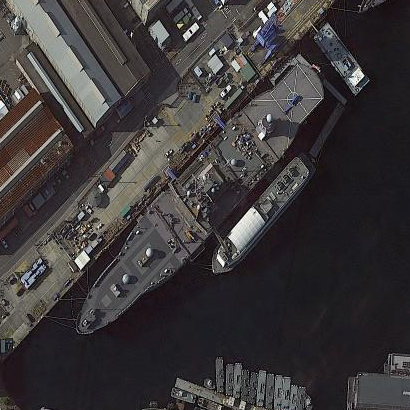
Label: destroyer